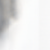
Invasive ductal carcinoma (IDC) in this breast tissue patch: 0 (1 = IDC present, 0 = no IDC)